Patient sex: M
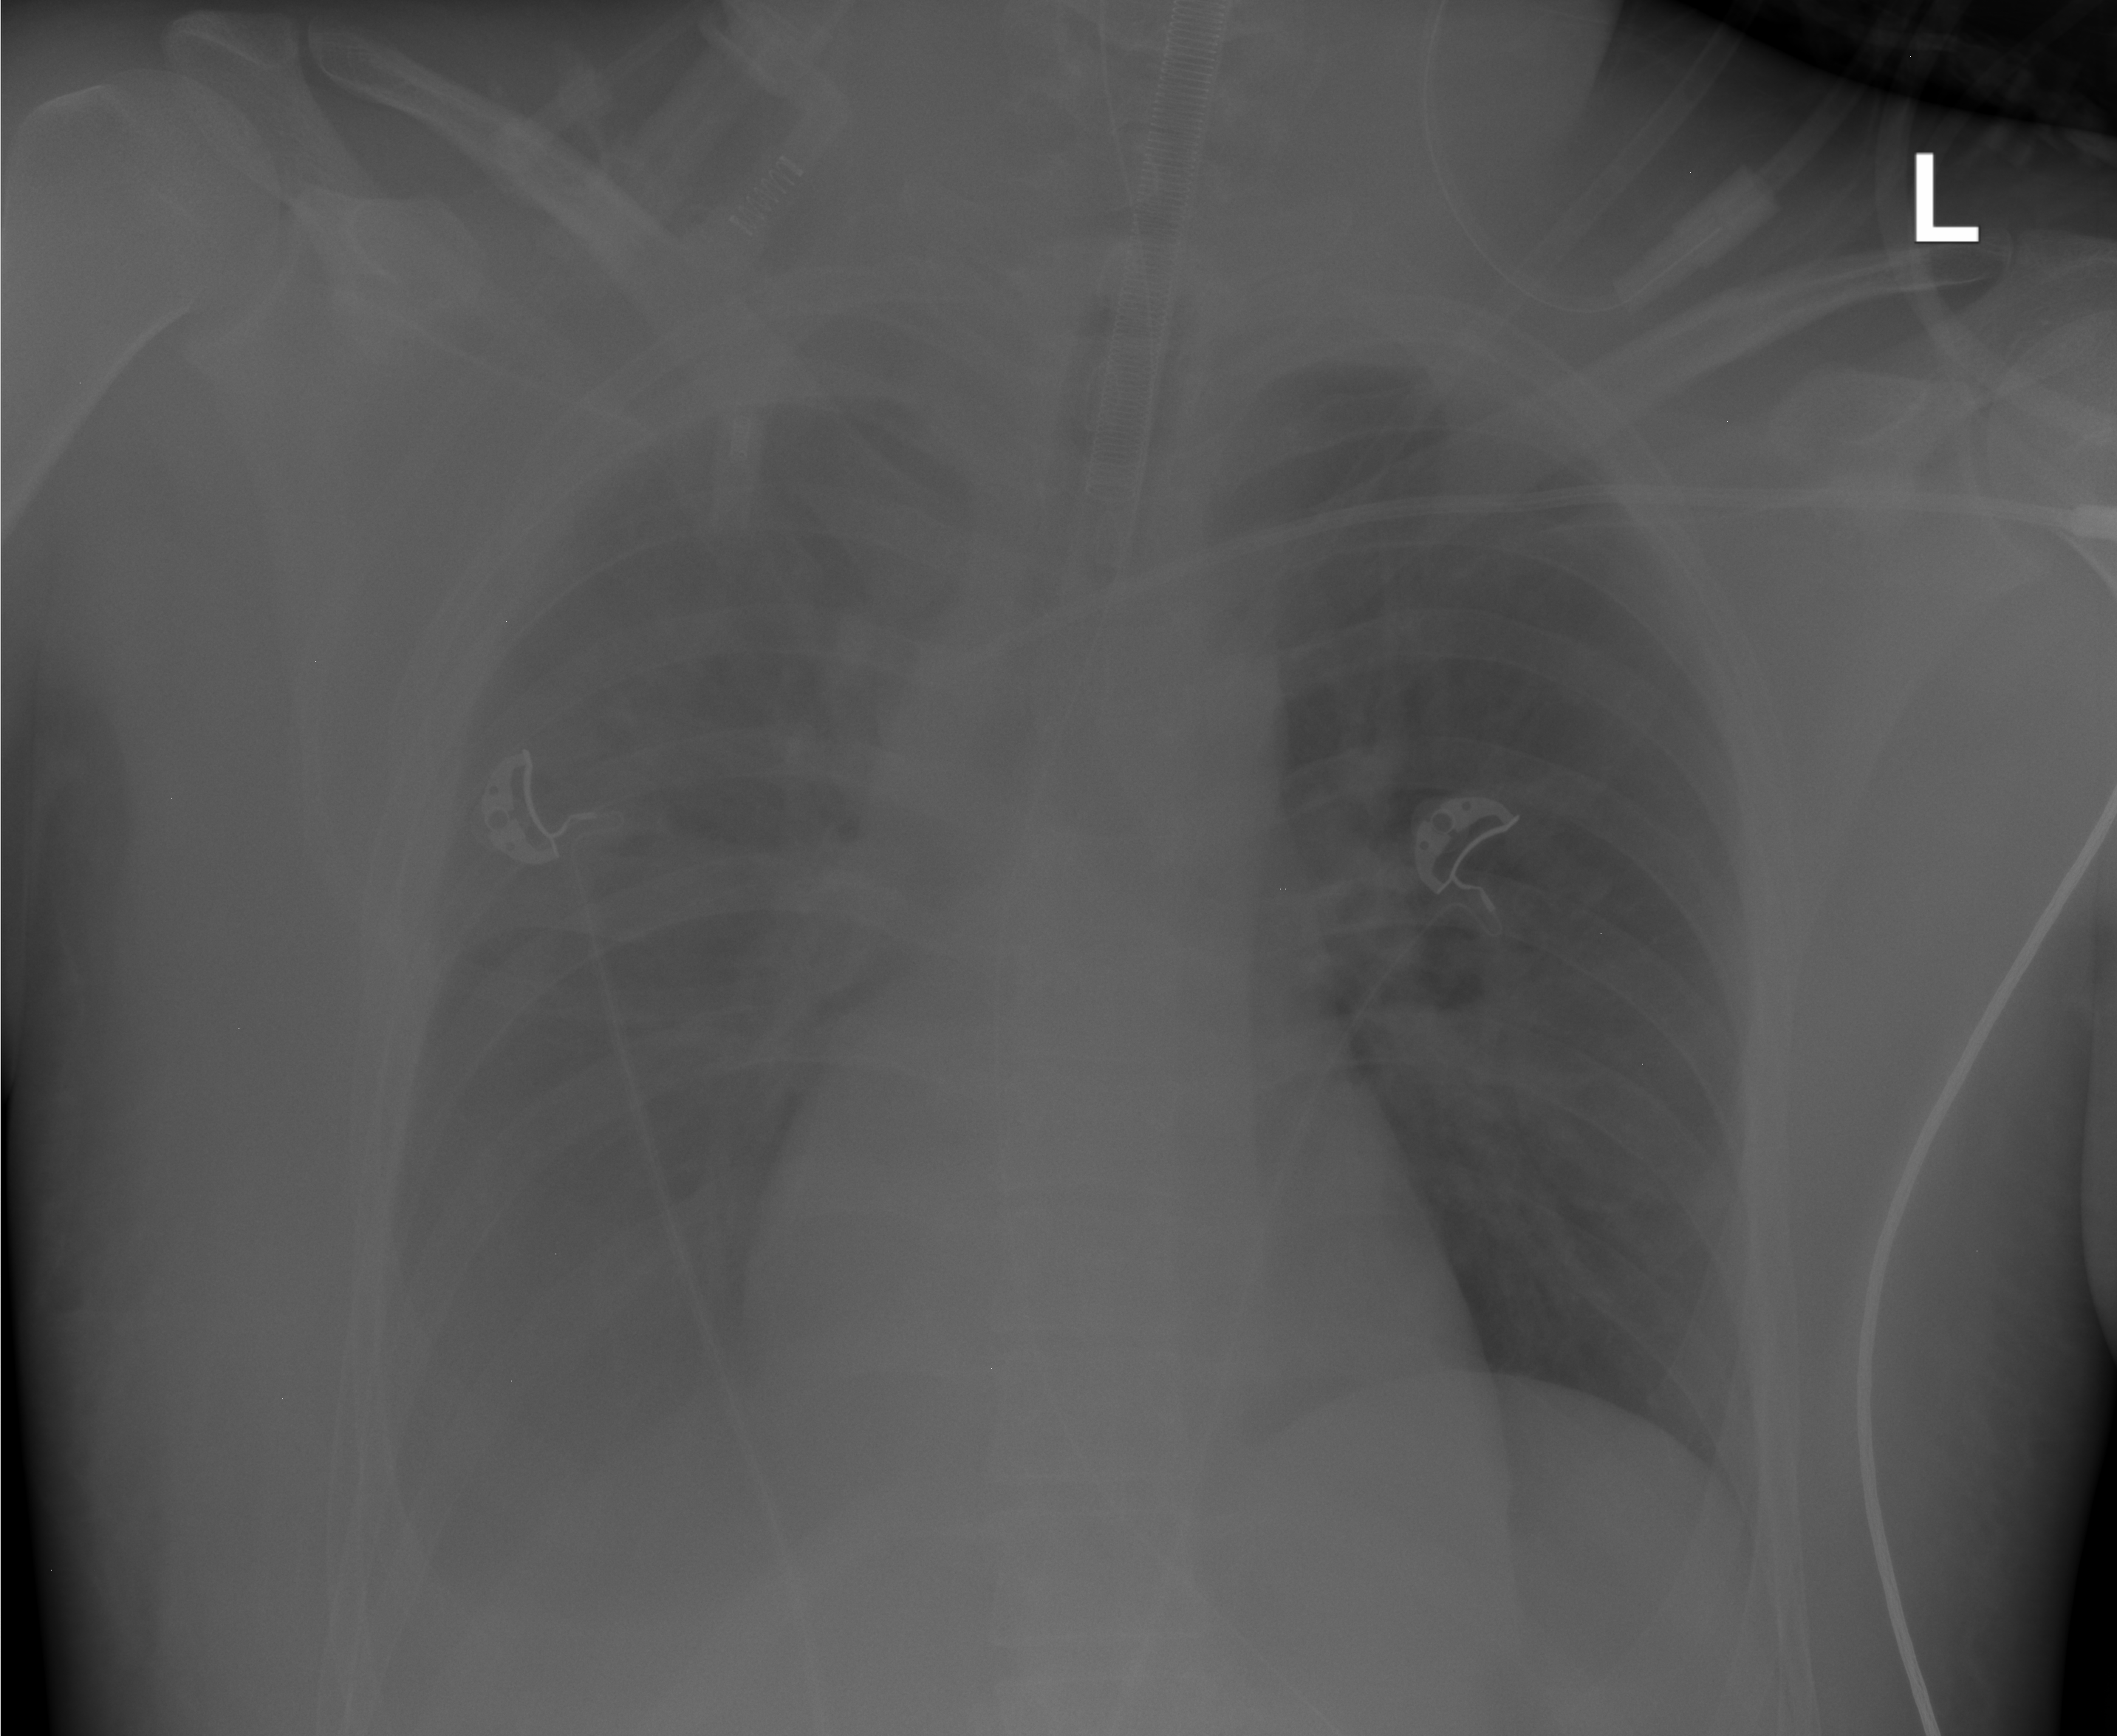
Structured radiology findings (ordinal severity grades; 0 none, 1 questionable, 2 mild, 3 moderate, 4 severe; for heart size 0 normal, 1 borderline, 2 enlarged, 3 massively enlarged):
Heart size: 0
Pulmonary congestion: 1
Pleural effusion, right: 3
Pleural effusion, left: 0
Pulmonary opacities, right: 0
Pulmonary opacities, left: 2
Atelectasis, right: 2
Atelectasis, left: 0